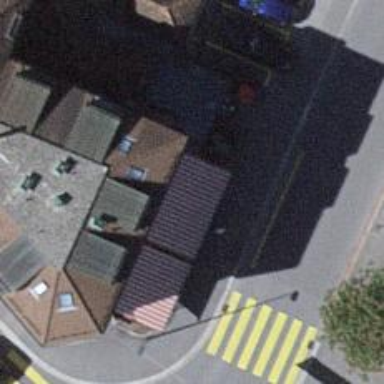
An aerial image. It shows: Bar.